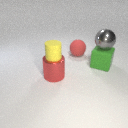
large green rubber cube to the right of large red rubber sphere